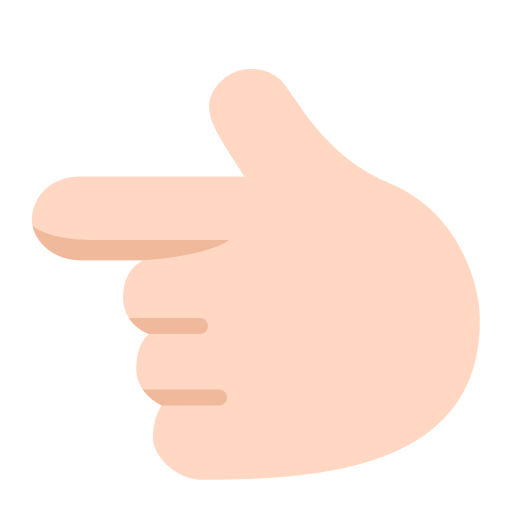
backhand index pointing left flat light